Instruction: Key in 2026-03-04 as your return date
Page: home
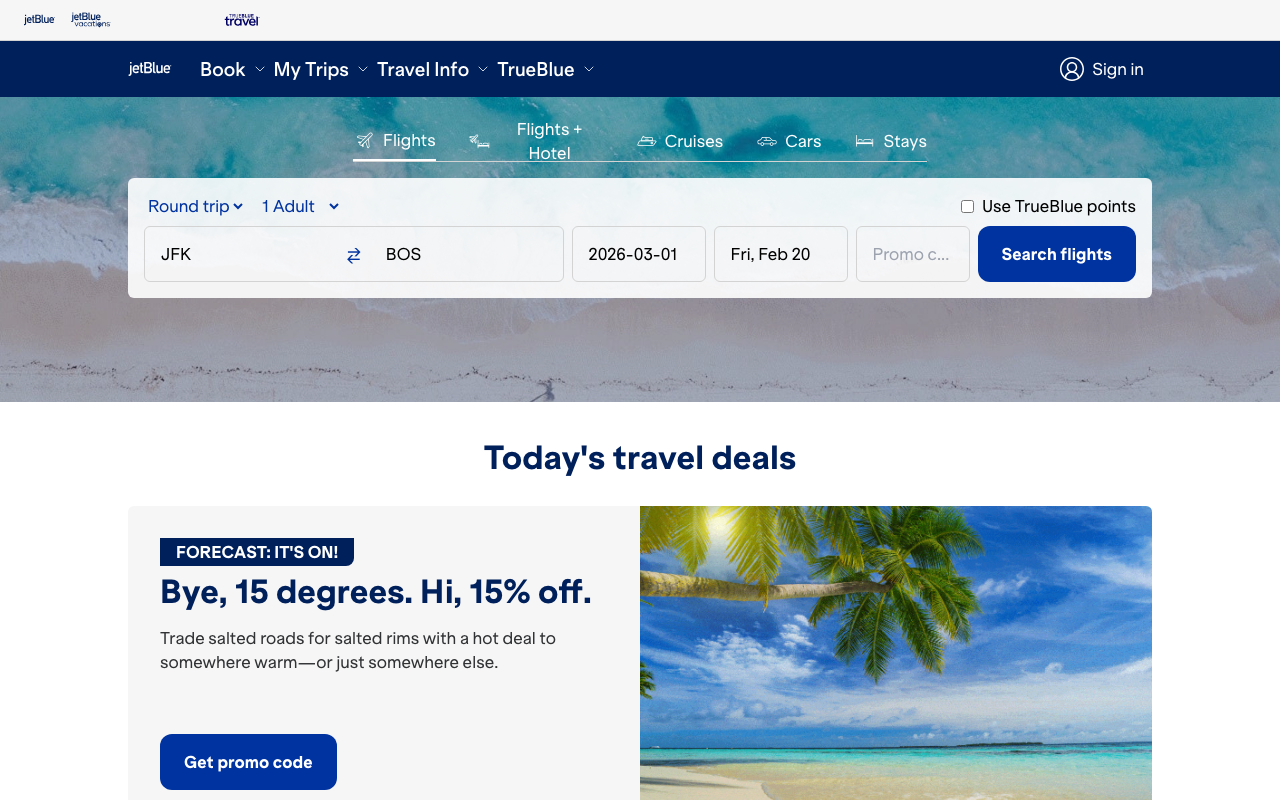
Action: type